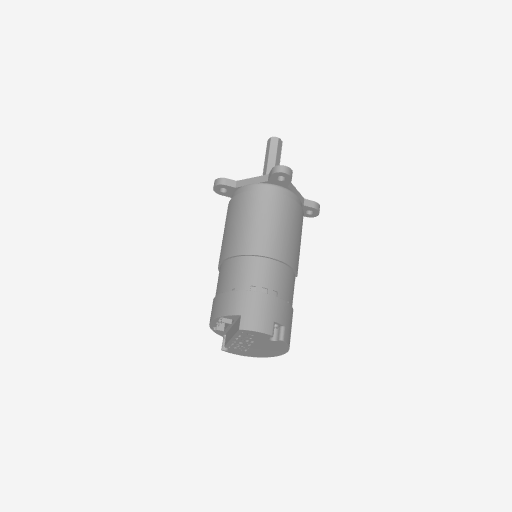
Part: BareMotor